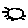
Label: sun